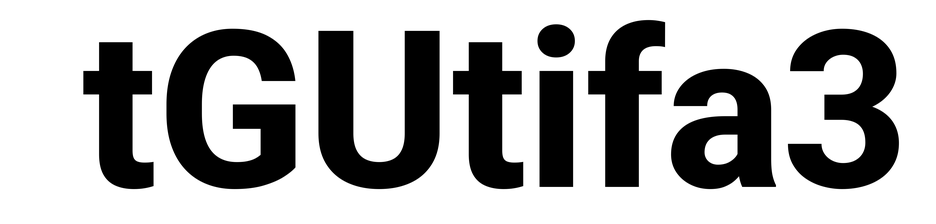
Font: Roboto_ExtraBold